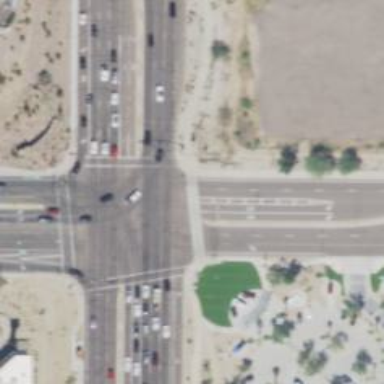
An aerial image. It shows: Concrete footway with traffic signals at crossing.